Interaction volume radius: 5 \u00c5
Interaction volume height: 10 \u00c5
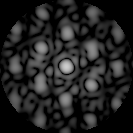
Disorder parameter: 0.4362